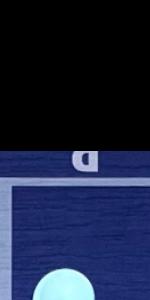
Label: Empty